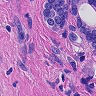
Metastatic tissue present: yes